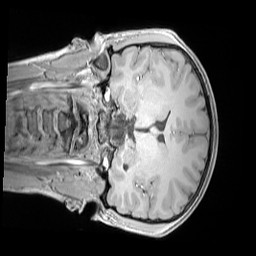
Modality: MP2RAGE
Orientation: coronal
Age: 13
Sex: female
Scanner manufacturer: siemens
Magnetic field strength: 3 T
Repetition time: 4 s
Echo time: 0.00303 s